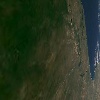
Label: land